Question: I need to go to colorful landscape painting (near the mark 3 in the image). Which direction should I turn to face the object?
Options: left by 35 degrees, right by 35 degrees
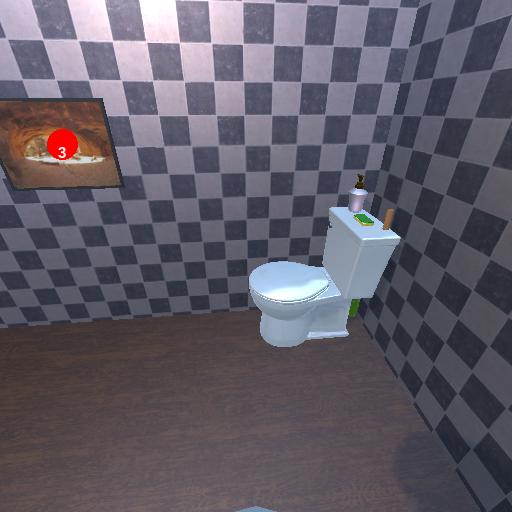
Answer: left by 35 degrees